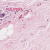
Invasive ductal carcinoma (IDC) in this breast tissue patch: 0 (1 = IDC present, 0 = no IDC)